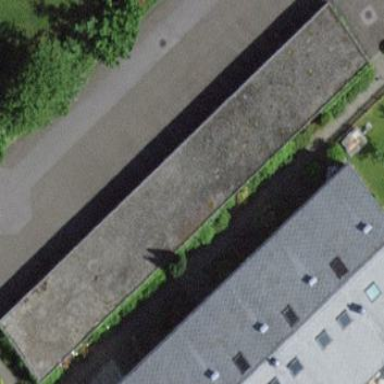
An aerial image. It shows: Group of garages.